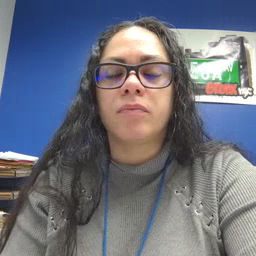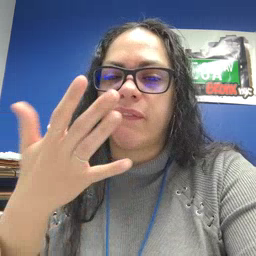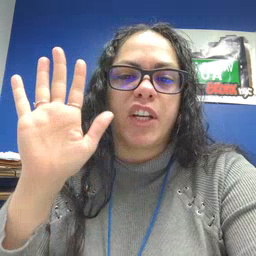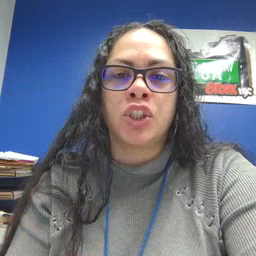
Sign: finish